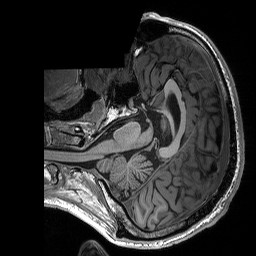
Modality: T1w
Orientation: axial
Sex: male